You are looking at the wavelet scalogram of a bearing's acceleration signal. Based on the visible evidence, which condition applies: normal, inner_race, outer_race, ball?
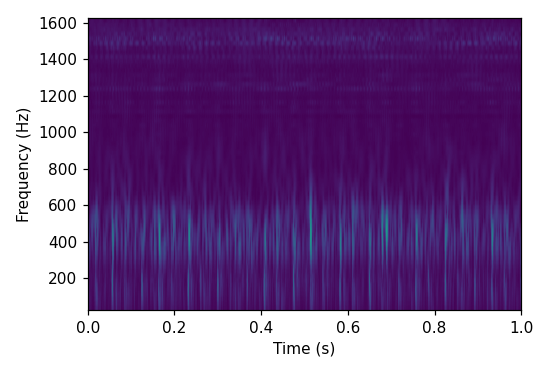
Answer: outer_race